Question: I have the following css, the margin values are working in all menu pages the same but it is different only in front page that is "The Landmark" contents at right side
'''
h1.componentheading, .componentheading, #ja-component h2 {
padding: 5px 0 15px;
margin: 15px 0 10px;
/*background: url(../images/hdot.gif) repeat-x bottom;*/
border-bottom: 1px solid #F3A831;
color: #F3A831;
text-transform: uppercase;
padding-top: 15px;
font-size: 200%;
}
'''
When I replace it to 'margin: 15px 0 0;' it works perfectly. But actually I want to give this margin value of 10px to all pages heading. Please anyone find this reason.
<URL>
I'm using joomla template.

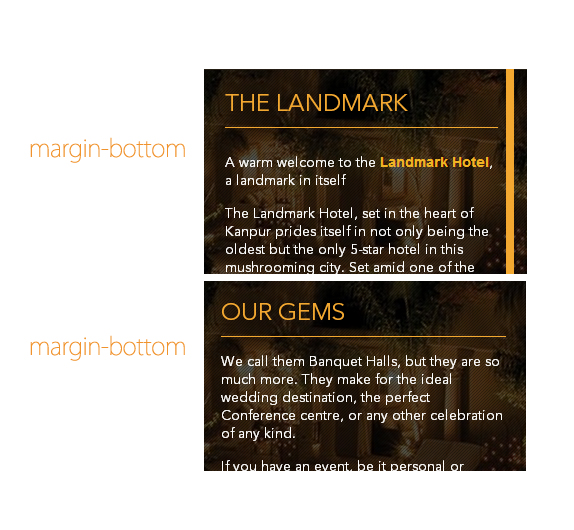
Answer: Your markup is different on the 'landmarks' page:
'''
<h2>OUR GEMS</h2>
<p>We call them Banquet Halls, but they are so ...</p>
'''
versus
The Landmark
'''
<table class="blog" cellpadding="0" cellspacing="0">
<tbody>
<tr>
<td valign="top">
<div>
<div class="contentpaneopen">
<div class="article-content">
<p>A warm welcome to the <strong>Landmark Hotel</strong>, ...
'''
In the first snippet you are experiencing <URL>.
The second snippet is just a mess (tabels for layout, no headings, way to much markup, ...), and there is no margin collapse at work here.
You can't expect the same result if your markup is that different.
I would advise you to fix your markup (make it look like the first snippet) and your look will be consistent
If you insist on keeping the table, you could add a negative margin to it to mimic the margin collapse. Something like this:
'''
.componentheading + table.blog {
margin-top: -10px;
}
'''